九年级 · 变换几何
(本小题8.0分)

如图, 在 $4 \times 4$ 的方格纸中, $\triangle A B C$ 的三个顶点都在格点上.

图1

图2

(1)在图1中画出一个与 $\triangle A B C$ 成中心对称的格点三角形.

(2)在图2中画出 $\triangle A B C$ 绕着点 $C$ 按顺时针方向旋转 $90^{\circ}$ 后的三角形.

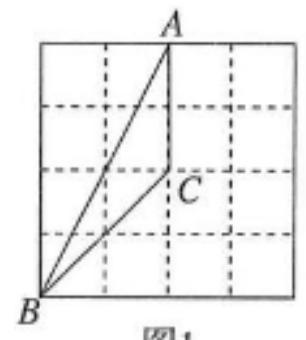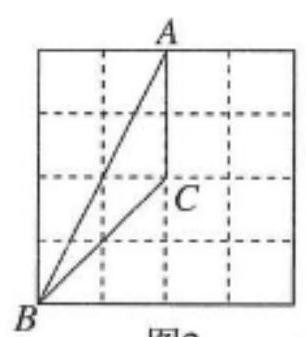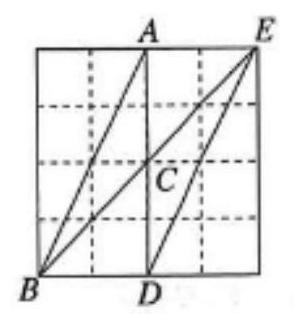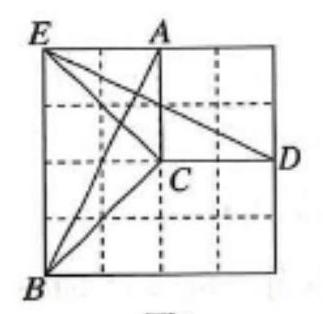
答案: 【小题1】
如图1所示, $\triangle D E C$ 即为所求的三角形.

图1

【小题2】

如图2所示, $\triangle D E C$ 即为所求的三角形.

图2


解析: 1.见答案2.见答案